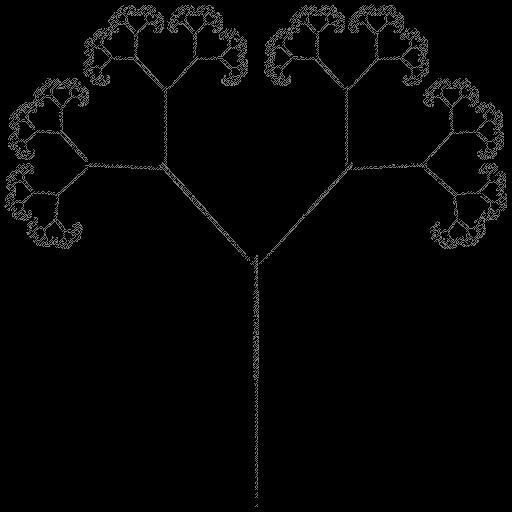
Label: sticks